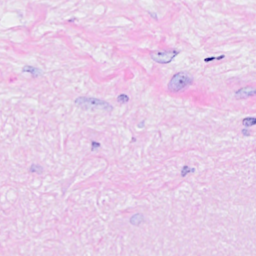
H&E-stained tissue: Breast